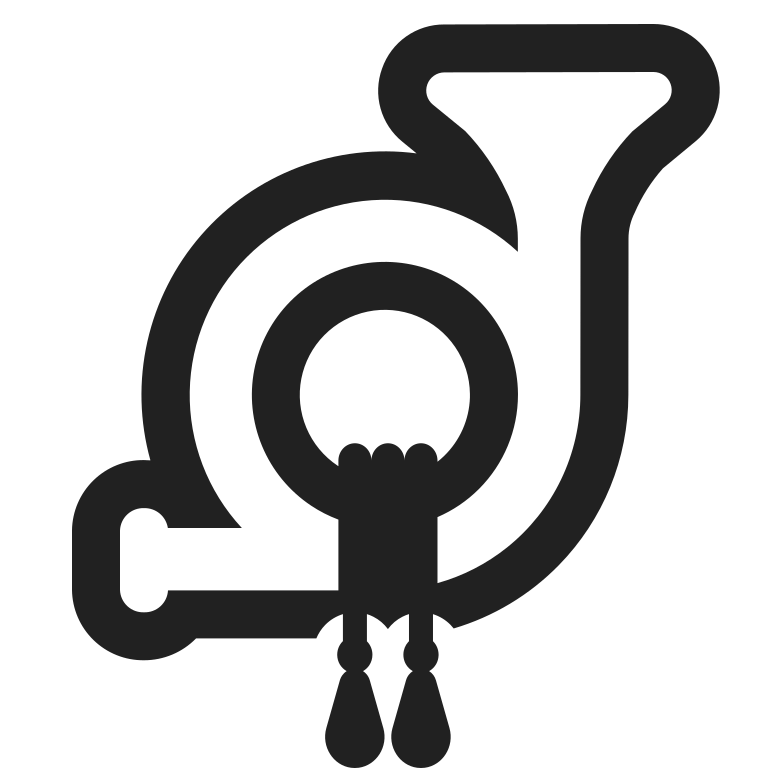
postal horn high contrast